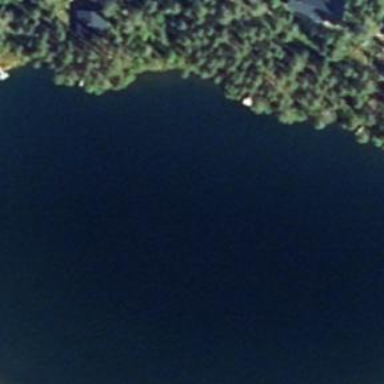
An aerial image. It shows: Serene lake.